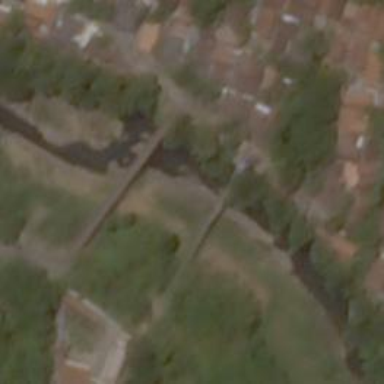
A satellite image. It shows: Residential road with bridge.